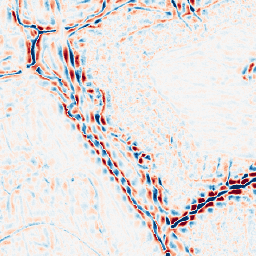
Category: wavelet
Decomposition family: wavelet_biorthogonal
Decomposition parameters: wavelet: bior5.5
level: 3
Upsampling method: nearest
Upsampling parameters: scale: 2
Upsampling scale: 2